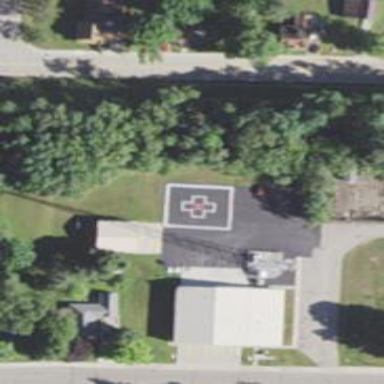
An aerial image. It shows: Image of helipad at airport.